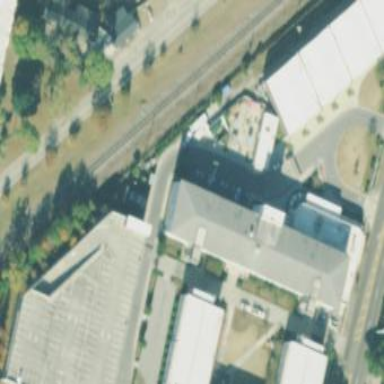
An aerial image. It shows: College building.